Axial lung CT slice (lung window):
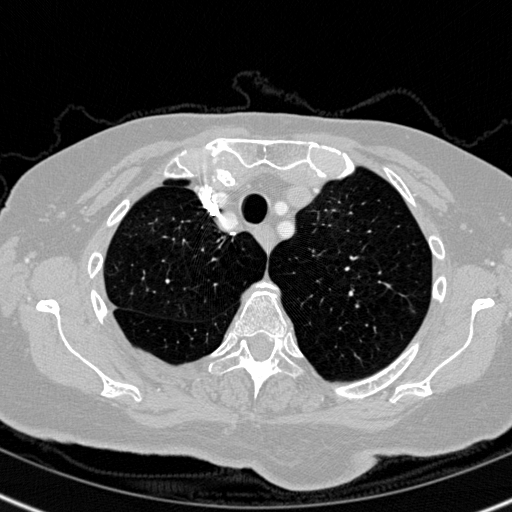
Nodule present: no